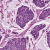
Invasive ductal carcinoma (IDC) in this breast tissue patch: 1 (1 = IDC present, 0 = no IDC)